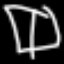
Label: pants